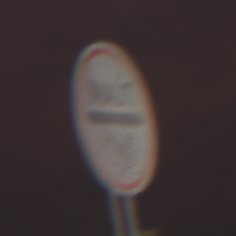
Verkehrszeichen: MautflichtigeStrecke
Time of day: SunriseSunset
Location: Outdoor (Urban)
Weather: PartlyCloudy
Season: NotSpecified
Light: Artificial